Question:
I want to perform a few arithmetic operations on few columns and after operations are get performed again I need to put down result in CSV. After adding result into CSV, resultant answer needs to compare with 'total_sales_price' and accordingly output will shown as true or false.
Please refer my code suggest me what should I need to do.
'''
data = pd.read_csv('pandastest.csv')
df = pd.DataFrame(data)
df.head()
#Result = np.where(data.sales_price/(1-(data.margin_pct/100)))
df['Result'] = (df['sales_price']/(1-(df['margin_pct']/100)))
'''
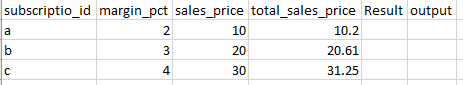
Answer: You can compare the fields and store the result of comparison in your result column and then push it to a csv.
'''
df = pd.DataFrame(data)
df.head()
df['Result'] = df['total_sales_price'] == (df['sales_price']/(1-(df['margin_pct']/100)))
print(df['Result'])
df.to_csv("result.csv")
'''